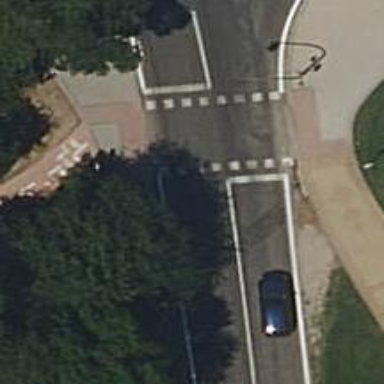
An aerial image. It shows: Marked crossing on compacted footway.